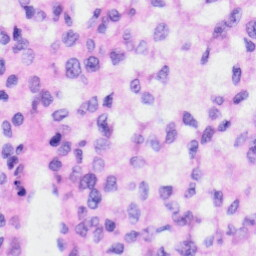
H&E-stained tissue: Liver